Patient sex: F
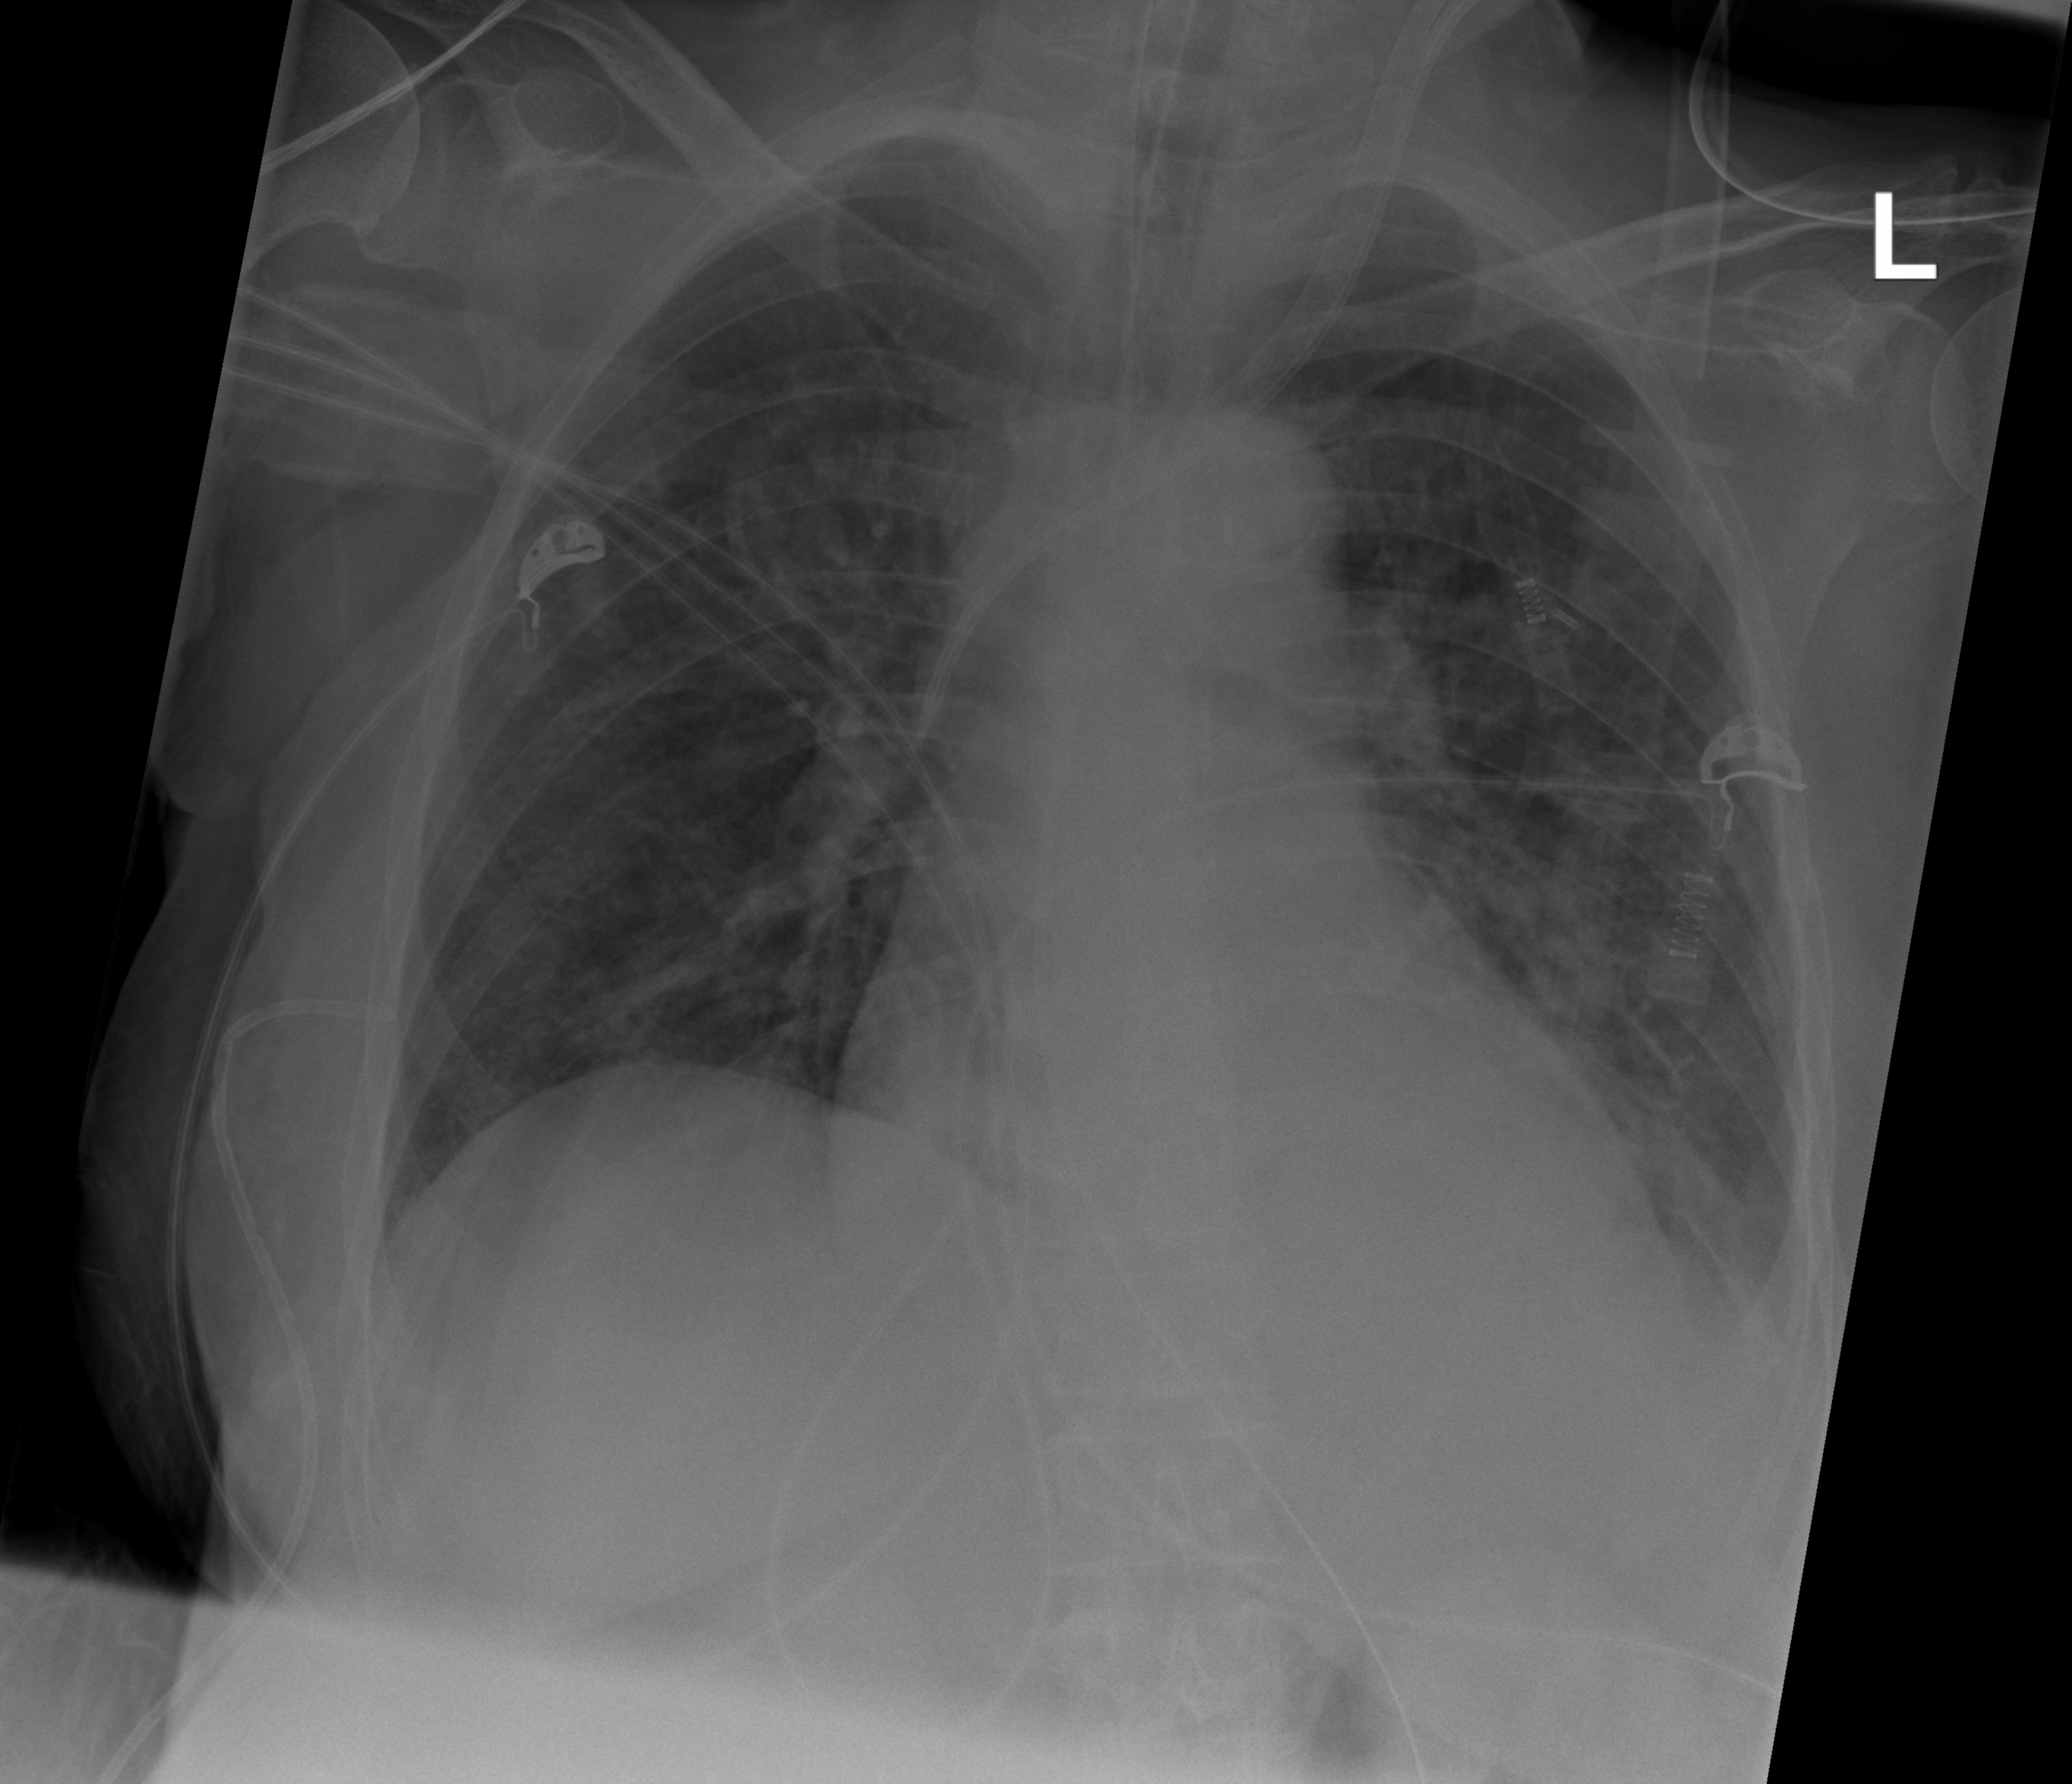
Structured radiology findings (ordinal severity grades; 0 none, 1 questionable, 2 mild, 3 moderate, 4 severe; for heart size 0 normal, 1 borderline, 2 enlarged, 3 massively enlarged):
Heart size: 2
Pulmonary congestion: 2
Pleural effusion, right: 0
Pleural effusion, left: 2
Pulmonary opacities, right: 0
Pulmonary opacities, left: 2
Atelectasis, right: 0
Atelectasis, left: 2